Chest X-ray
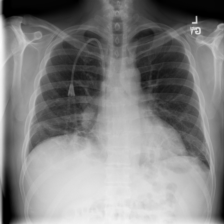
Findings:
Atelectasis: positive
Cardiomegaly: negative
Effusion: negative
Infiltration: positive
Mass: negative
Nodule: negative
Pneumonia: negative
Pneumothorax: negative
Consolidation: negative
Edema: negative
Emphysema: negative
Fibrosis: negative
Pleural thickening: negative
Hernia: negative